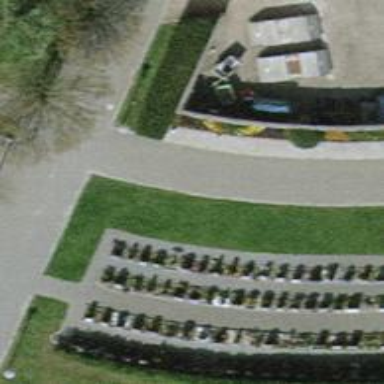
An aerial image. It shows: Hedge acting as barrier.